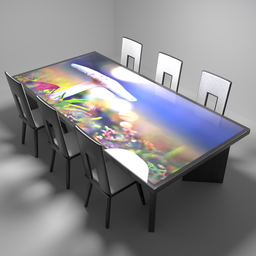
Label: furniture